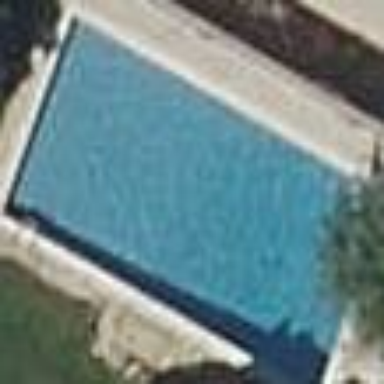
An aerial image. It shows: Swimming pool located in leisure land.